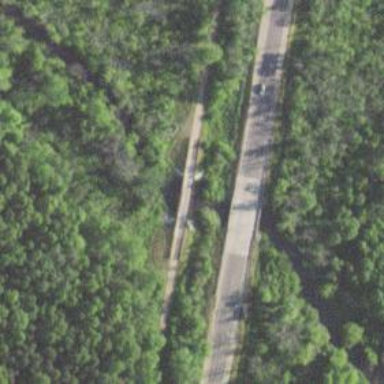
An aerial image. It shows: Bridge over abandoned railway. The road is designated as cycleway and there is Nordic ski route nearby.